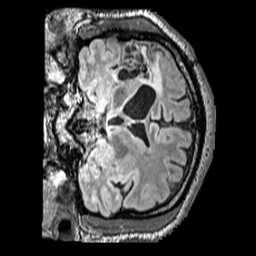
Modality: FLAIR
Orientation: coronal
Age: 42
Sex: male
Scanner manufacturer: siemens
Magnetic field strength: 3 T
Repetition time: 5 s
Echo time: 0.387 s